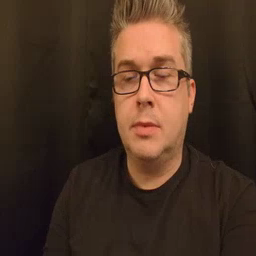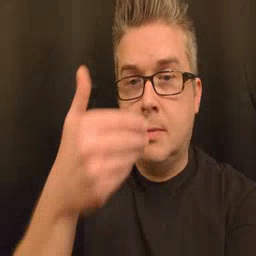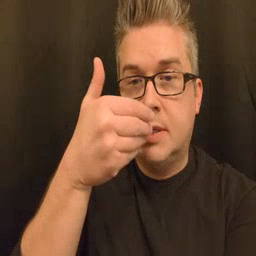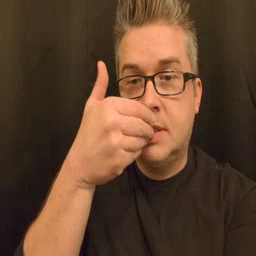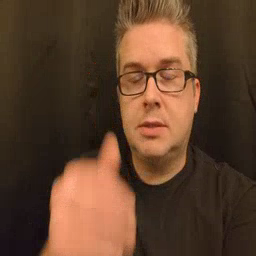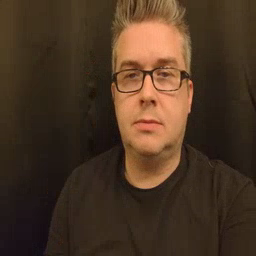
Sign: pizza